Interaction volume radius: 10 \u00c5
Interaction volume height: 10 \u00c5
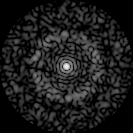
Disorder parameter: 0.8367